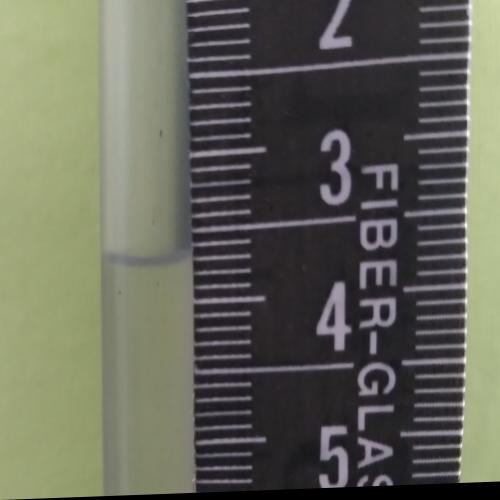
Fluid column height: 3.7 cm